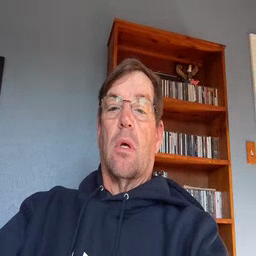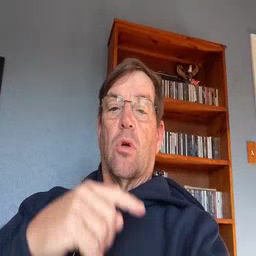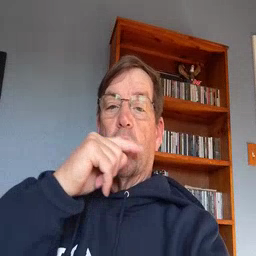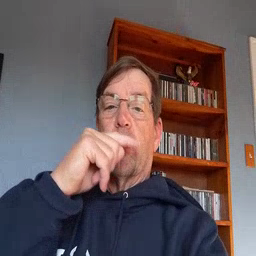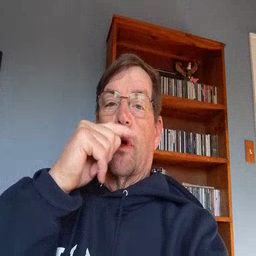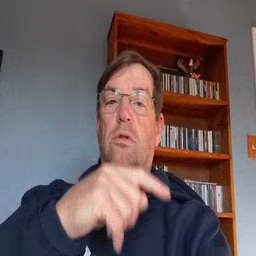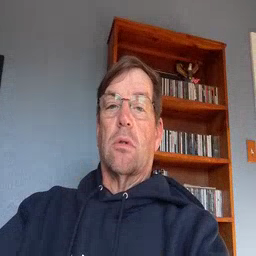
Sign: toothbrush